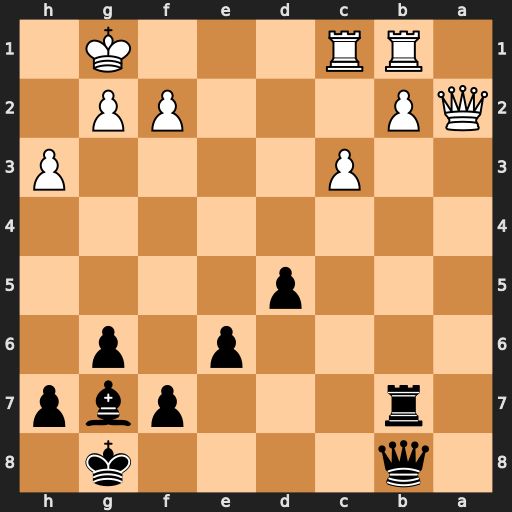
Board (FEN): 1q4k1/1r3pbp/4p1p1/3p4/8/2P4P/QP3PP1/1RR3K1
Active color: b
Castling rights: -
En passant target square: -
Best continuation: Ra7 Qxa7 Qxa7